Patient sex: F
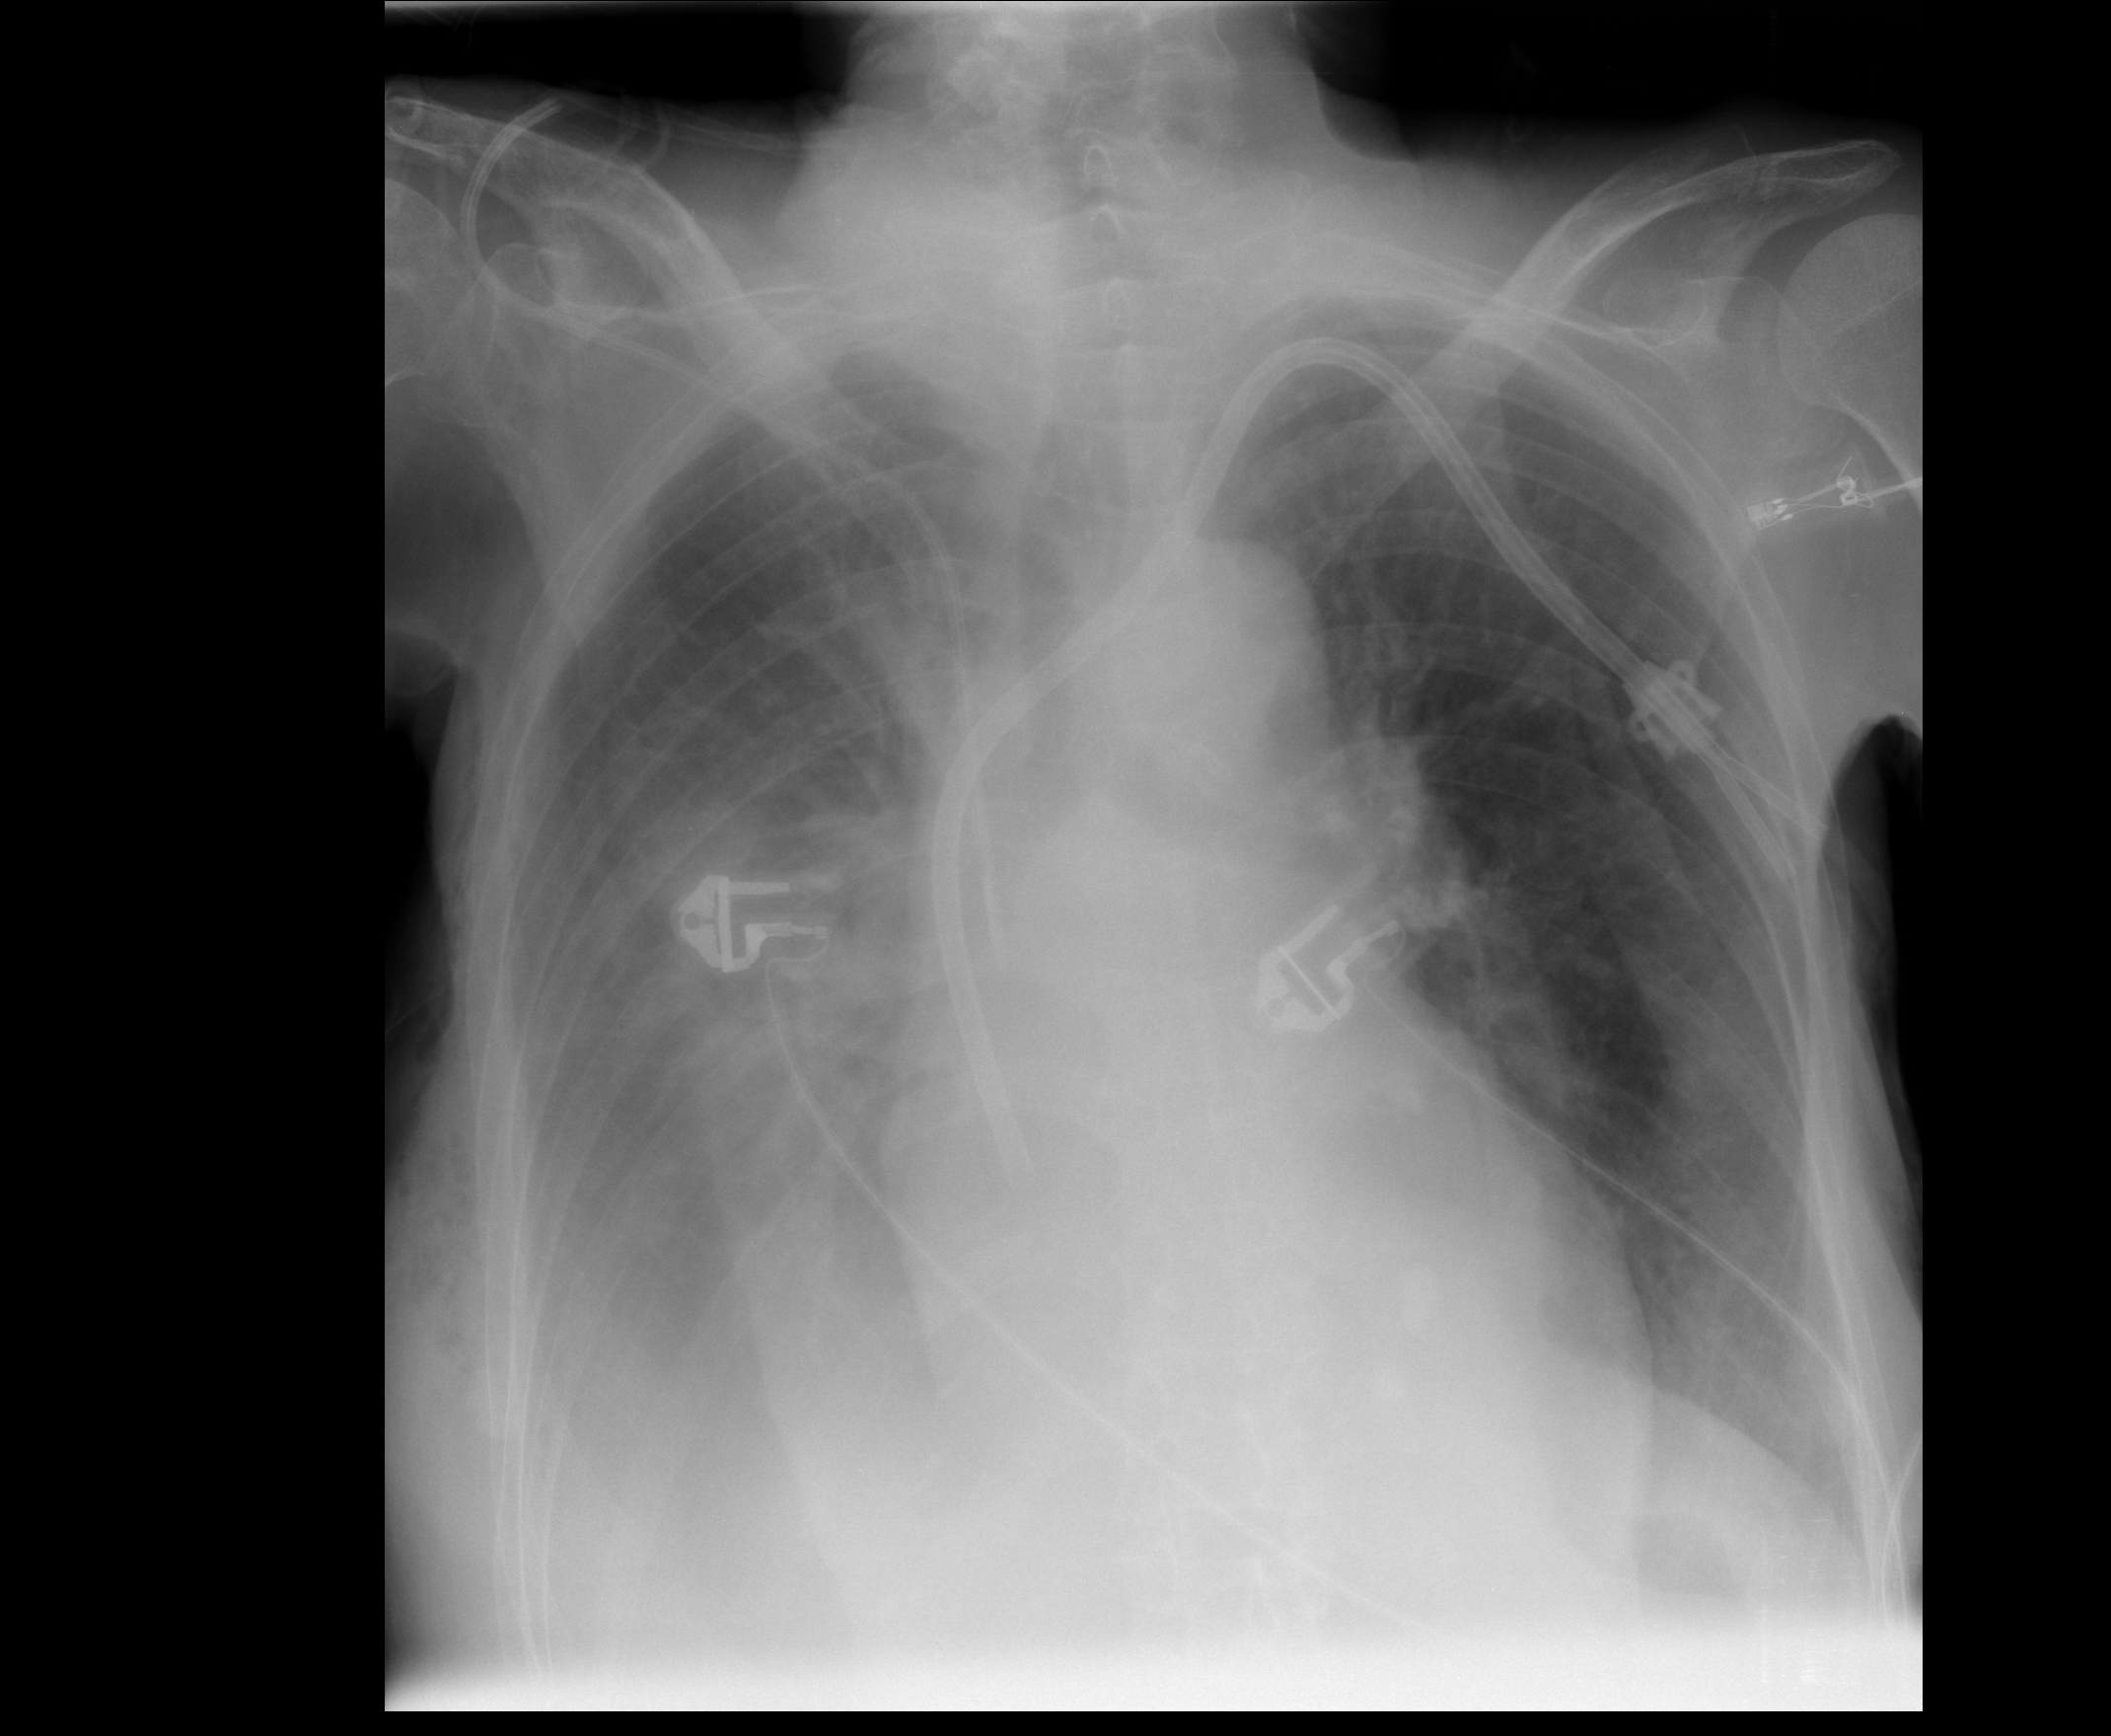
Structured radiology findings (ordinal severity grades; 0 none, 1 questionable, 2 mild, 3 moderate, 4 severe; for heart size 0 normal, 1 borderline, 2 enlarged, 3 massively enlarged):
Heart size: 0
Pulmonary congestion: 0
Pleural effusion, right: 3
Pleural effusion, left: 2
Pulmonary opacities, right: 2
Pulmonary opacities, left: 1
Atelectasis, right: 3
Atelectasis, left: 2